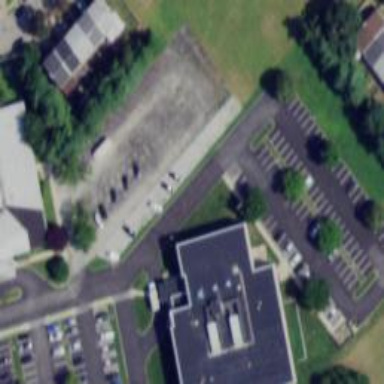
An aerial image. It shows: Clinic building providing healthcare services.